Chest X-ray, AP view. Patient: 40 years old, sex F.
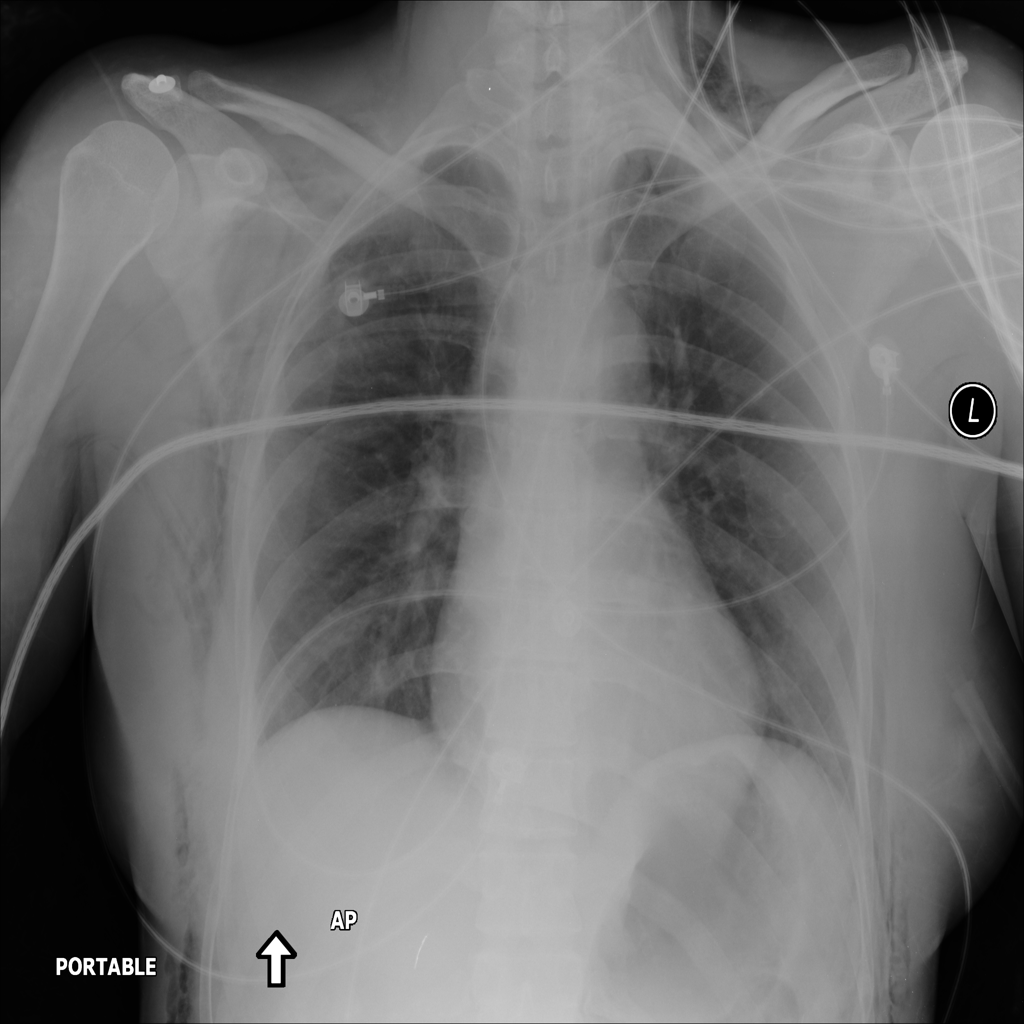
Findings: Emphysema